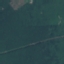
Label: Forest